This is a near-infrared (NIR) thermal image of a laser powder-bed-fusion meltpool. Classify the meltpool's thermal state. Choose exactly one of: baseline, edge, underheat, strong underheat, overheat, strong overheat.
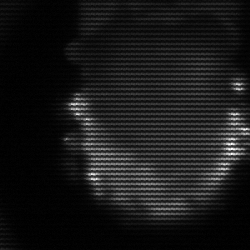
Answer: baseline